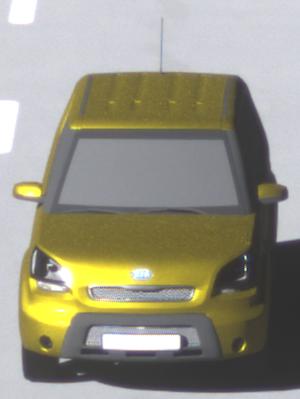
Make: KIA
Model: Soul 1.6
Detailed model: Soul (AM)
Model produced from: 2009/02
Model produced until: 2009/11
Doors: 5
Color: yellow
Road condition: dry road
Daytime: midday
Contrast: high contrast